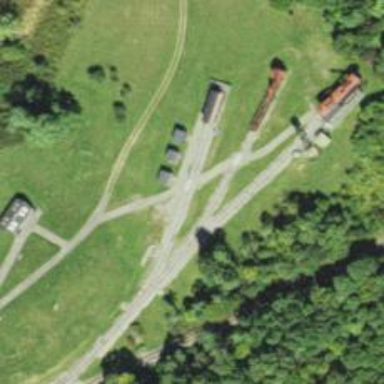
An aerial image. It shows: Preserved railway spur.